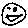
Label: smiley face